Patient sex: M
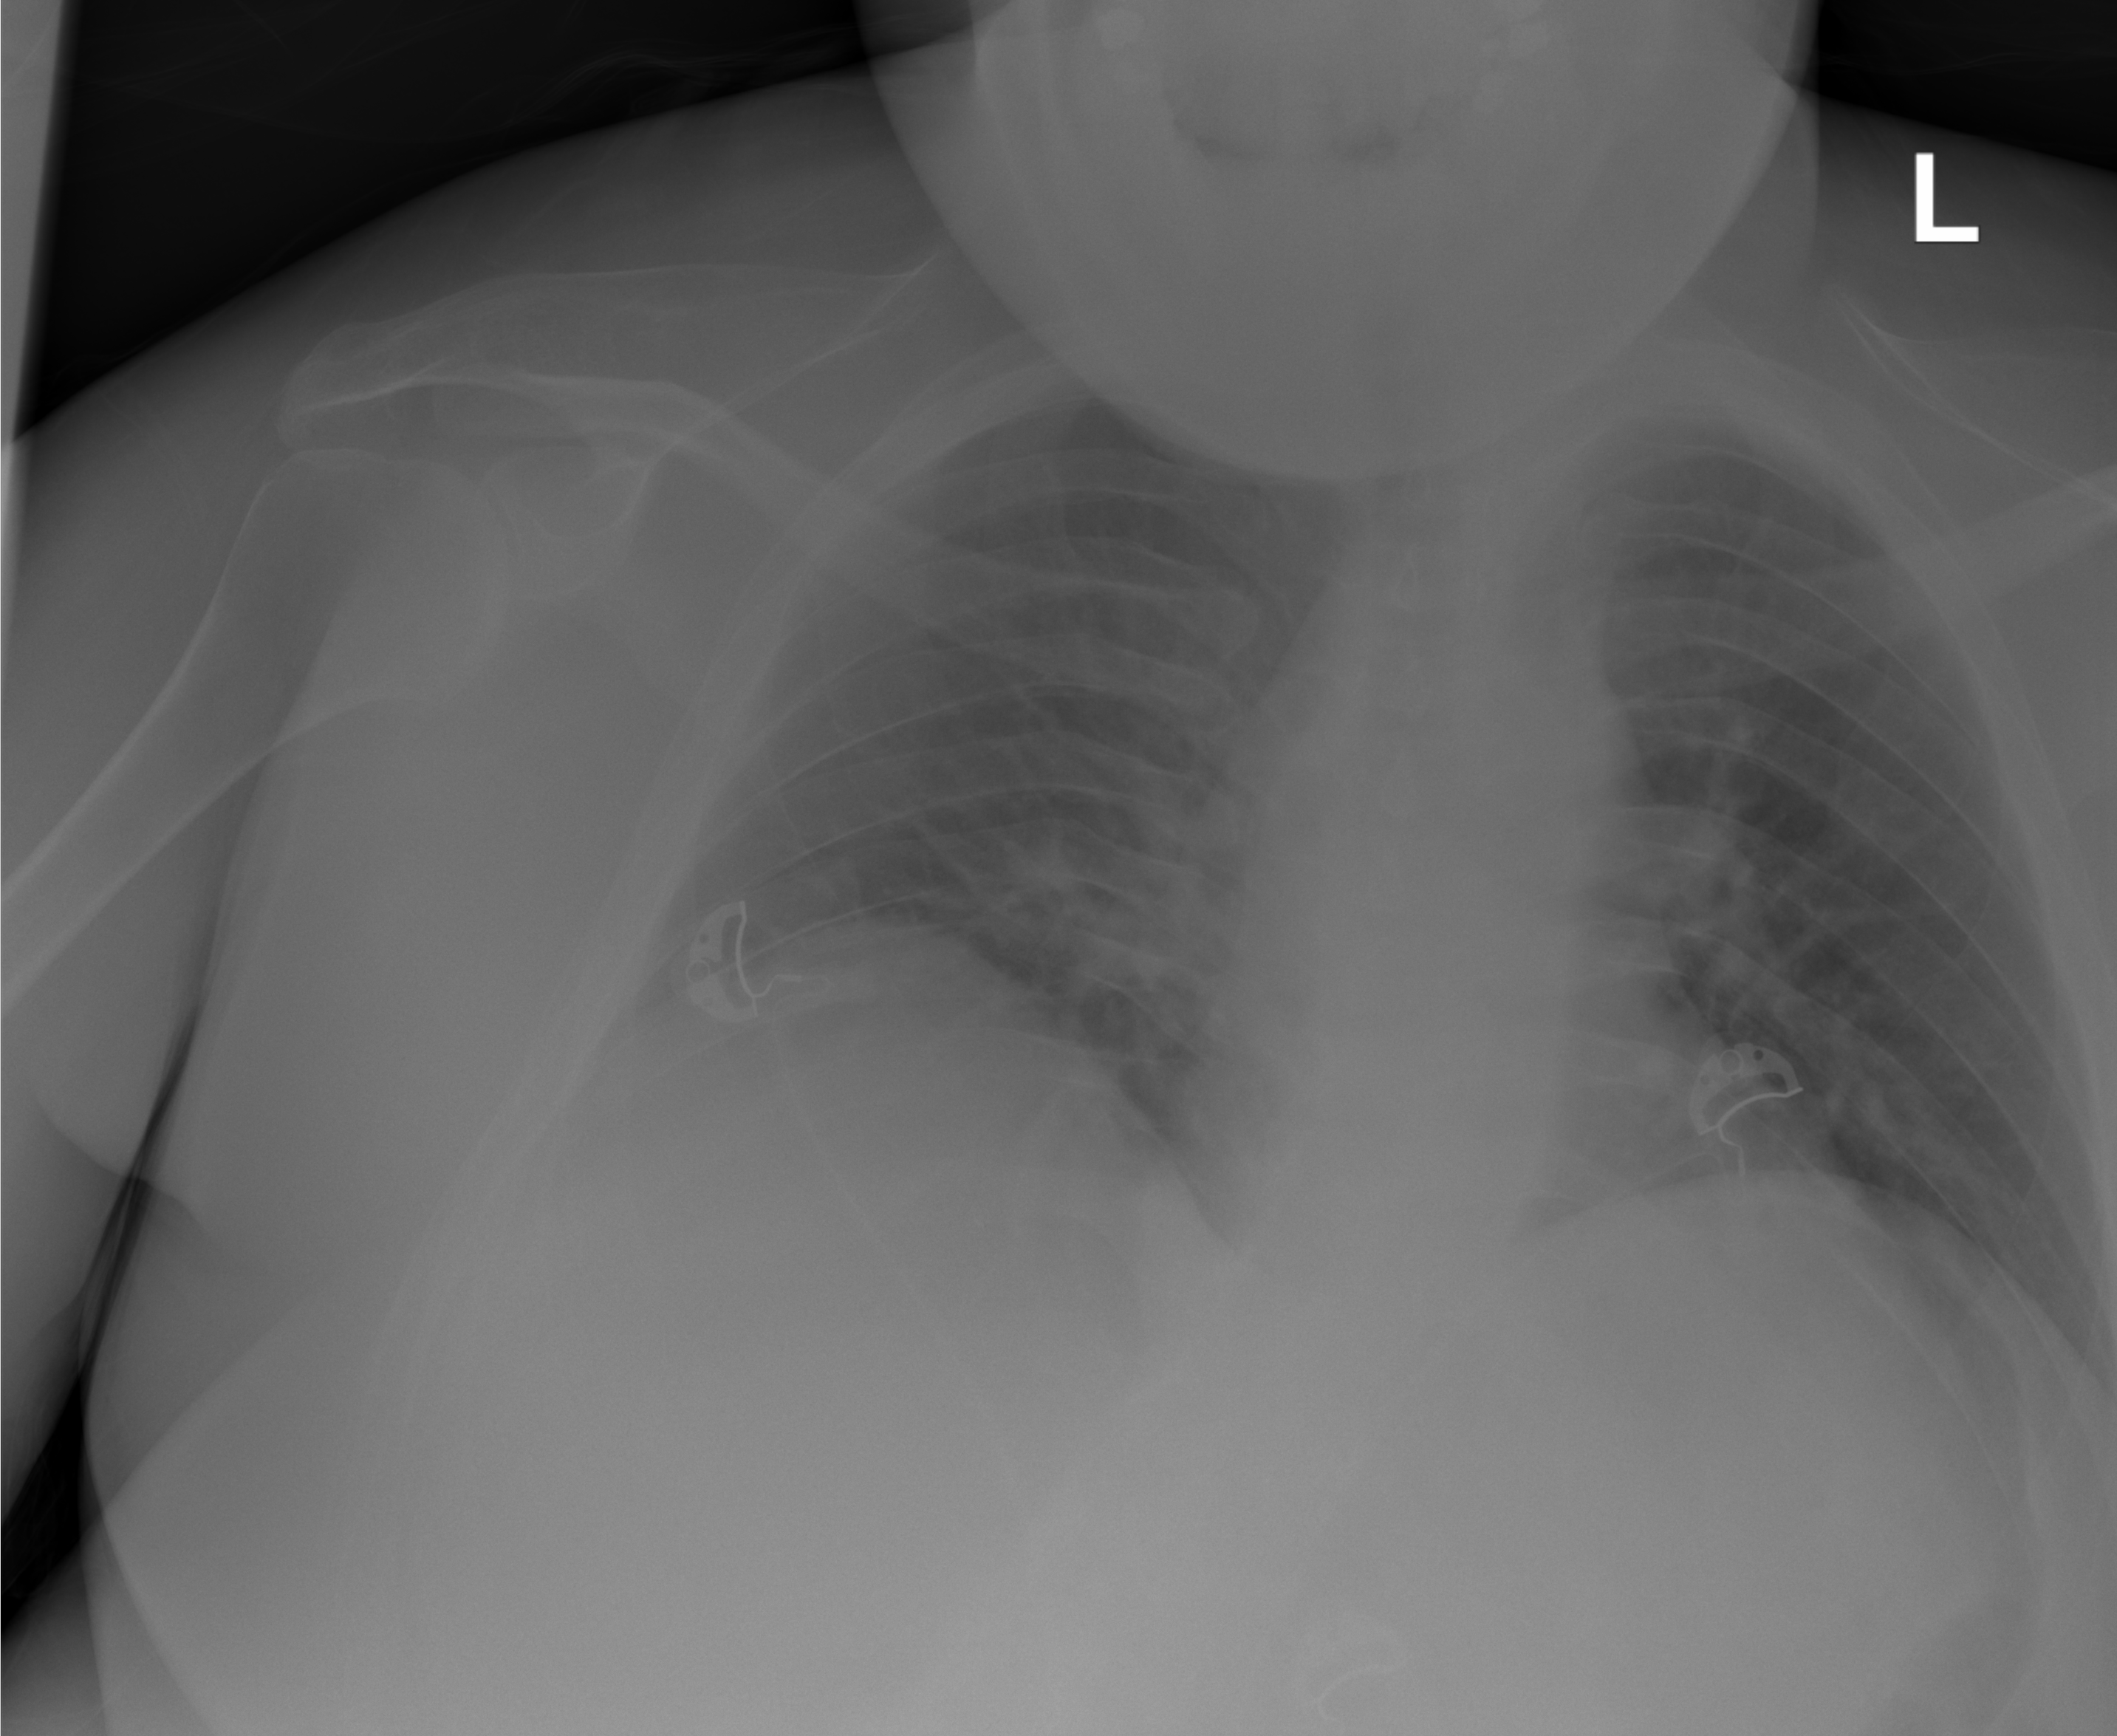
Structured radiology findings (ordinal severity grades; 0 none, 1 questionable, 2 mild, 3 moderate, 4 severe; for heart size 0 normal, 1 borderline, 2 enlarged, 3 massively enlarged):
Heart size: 0
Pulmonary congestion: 0
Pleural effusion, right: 0
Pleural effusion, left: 0
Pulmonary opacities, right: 0
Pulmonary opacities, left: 0
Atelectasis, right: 2
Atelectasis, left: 0